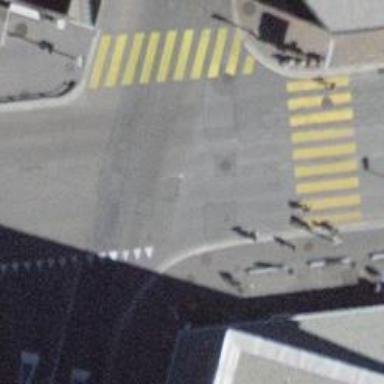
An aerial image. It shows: Road with traffic signals.